Here is the time-frequency representation (spectrogram) of a rolling-element bearing's vibration measurement. Based on the visible evidence, which condition applies: normal, inner_race, outer_race, ball?
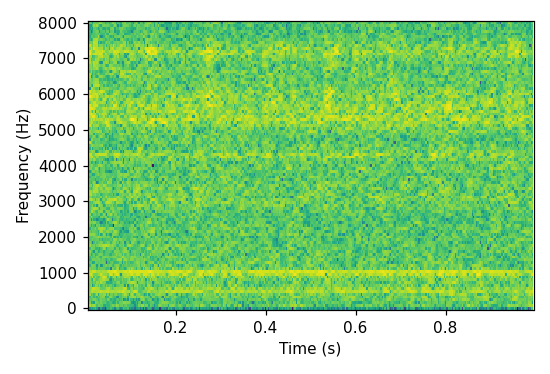
Answer: normal